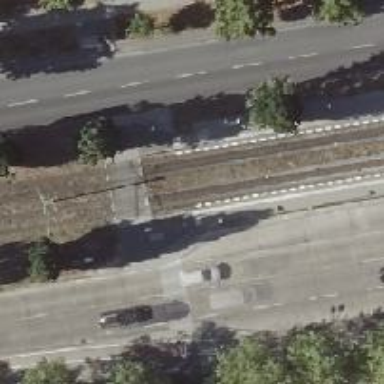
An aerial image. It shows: Uncontrolled tram railway crossing.